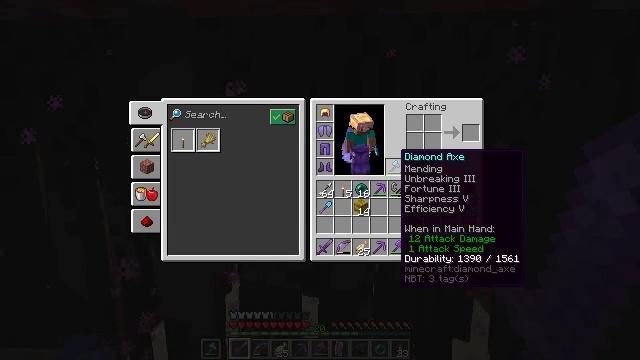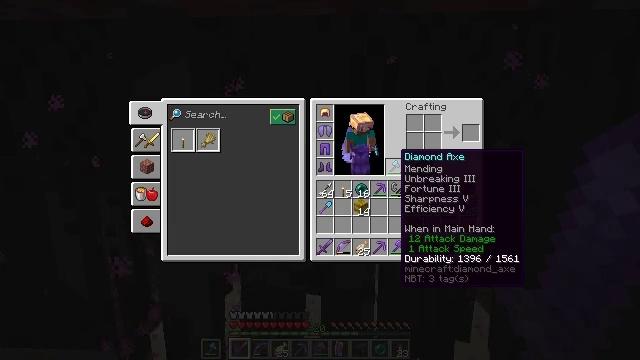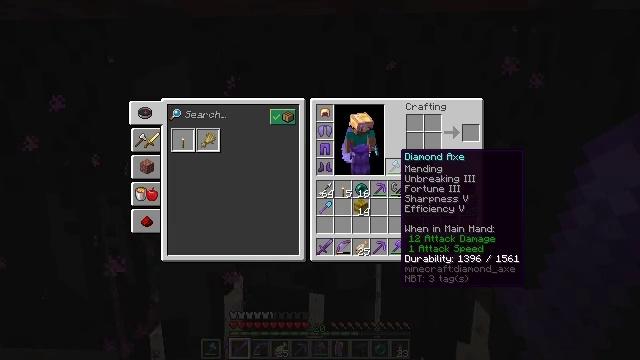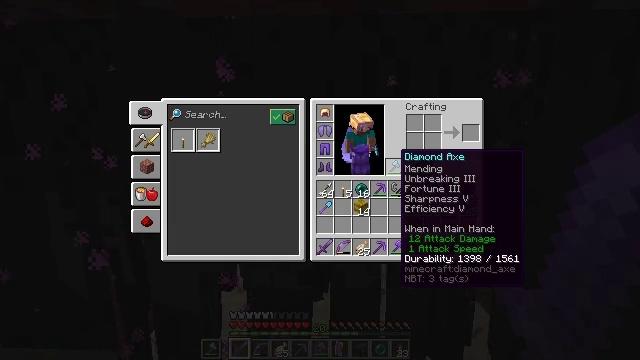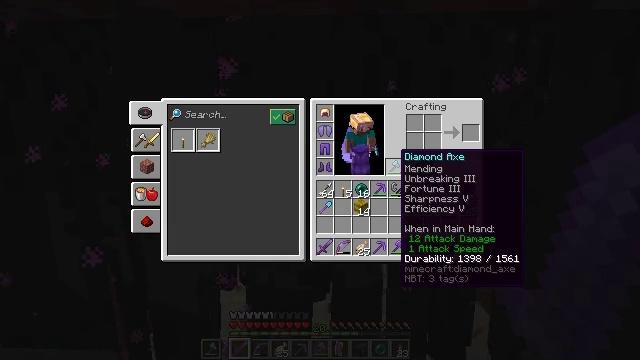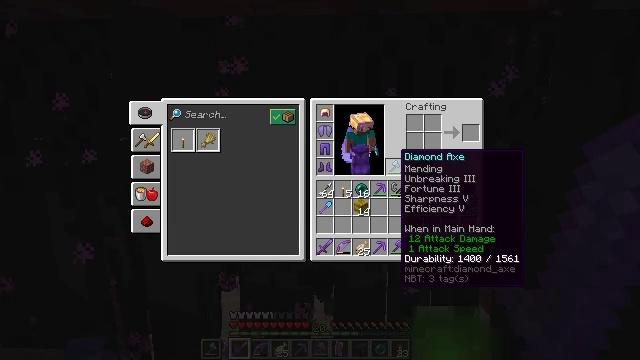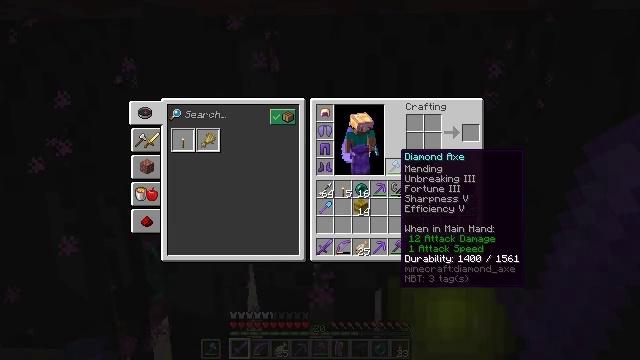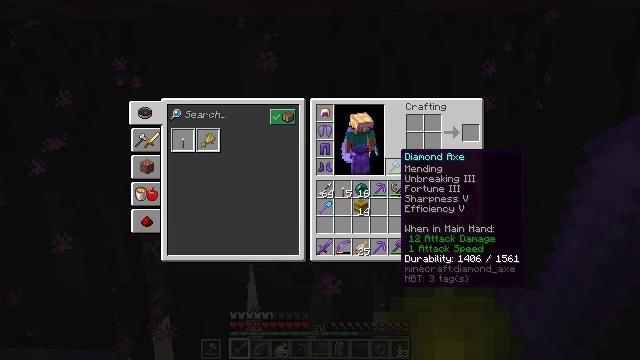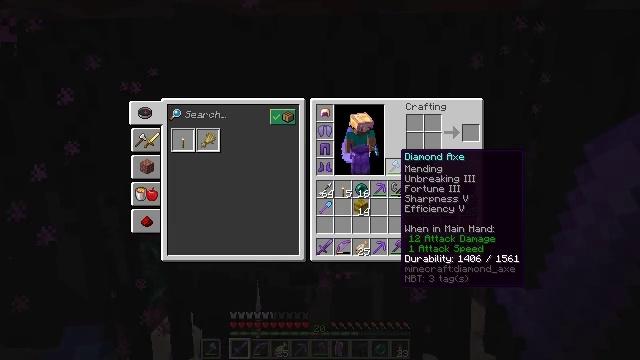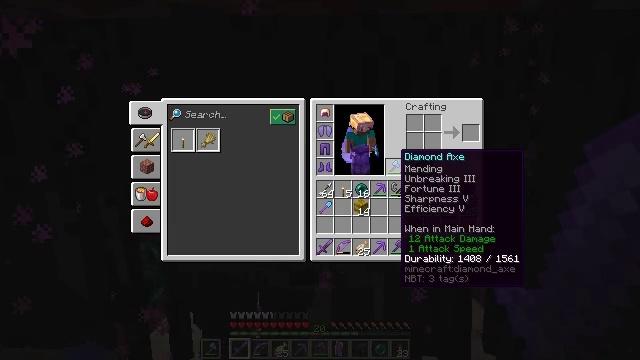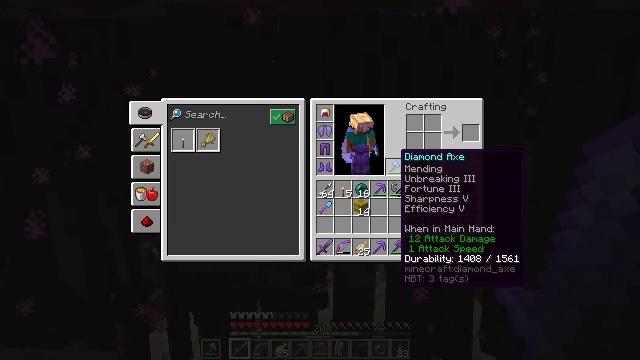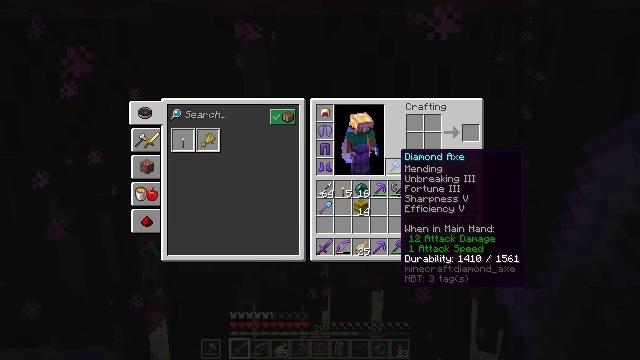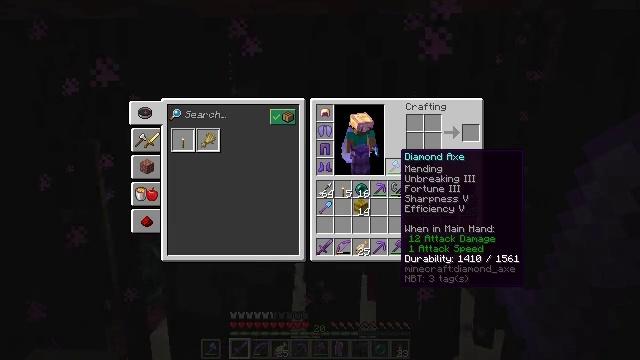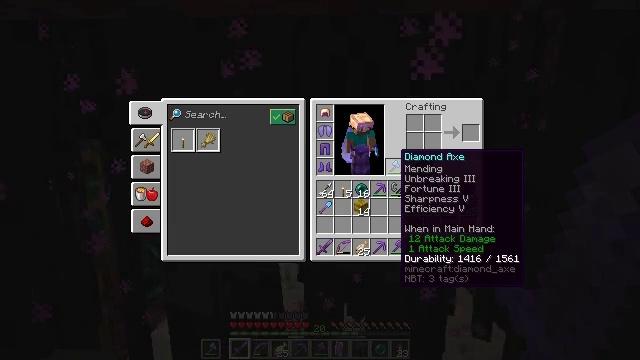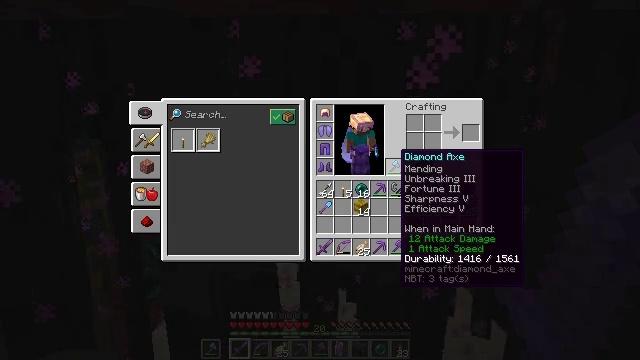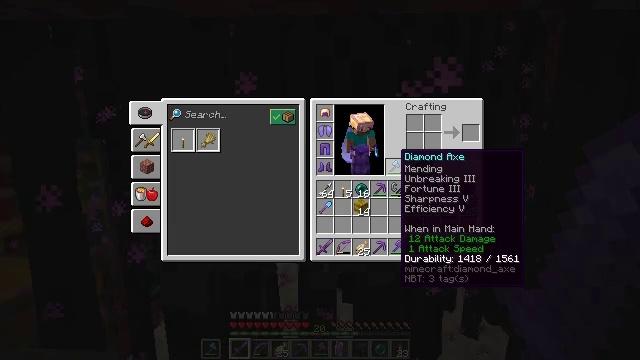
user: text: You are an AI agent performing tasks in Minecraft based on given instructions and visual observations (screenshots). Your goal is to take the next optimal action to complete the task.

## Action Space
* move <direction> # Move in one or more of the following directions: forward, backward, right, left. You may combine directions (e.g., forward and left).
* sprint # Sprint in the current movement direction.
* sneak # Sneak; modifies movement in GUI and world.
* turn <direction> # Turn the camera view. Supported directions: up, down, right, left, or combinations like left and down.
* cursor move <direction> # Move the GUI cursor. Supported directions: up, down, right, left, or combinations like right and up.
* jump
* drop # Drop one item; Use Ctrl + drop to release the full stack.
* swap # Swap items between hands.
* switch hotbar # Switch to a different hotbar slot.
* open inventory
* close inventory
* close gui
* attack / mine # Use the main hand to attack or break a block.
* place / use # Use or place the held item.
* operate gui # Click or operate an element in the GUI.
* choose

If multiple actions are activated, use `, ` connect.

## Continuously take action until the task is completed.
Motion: motion action
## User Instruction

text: Combat the enderman.
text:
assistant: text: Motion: no_op
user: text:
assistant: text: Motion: no_op
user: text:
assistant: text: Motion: no_op
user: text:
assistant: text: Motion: no_op
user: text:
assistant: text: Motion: no_op
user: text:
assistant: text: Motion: no_op
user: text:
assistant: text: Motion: no_op
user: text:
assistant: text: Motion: no_op
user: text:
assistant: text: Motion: no_op
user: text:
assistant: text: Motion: no_op
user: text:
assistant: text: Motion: no_op
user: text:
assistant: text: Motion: no_op
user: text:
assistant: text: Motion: no_op
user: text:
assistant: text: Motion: no_op
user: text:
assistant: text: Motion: no_op
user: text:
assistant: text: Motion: no_op
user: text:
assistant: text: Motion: no_op
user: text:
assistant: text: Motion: no_op
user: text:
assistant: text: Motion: no_op
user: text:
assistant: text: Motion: no_op
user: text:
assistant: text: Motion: no_op
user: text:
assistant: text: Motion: no_op
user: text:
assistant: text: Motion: no_op
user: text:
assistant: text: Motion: no_op
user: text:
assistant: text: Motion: no_op
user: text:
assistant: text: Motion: no_op
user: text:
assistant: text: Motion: no_op
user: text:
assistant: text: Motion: no_op
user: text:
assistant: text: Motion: no_op
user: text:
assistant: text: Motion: no_op